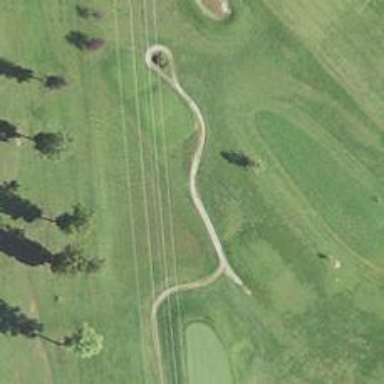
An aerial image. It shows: Path for golf carts.